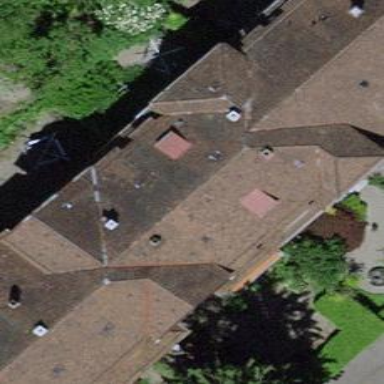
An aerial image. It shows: Building with roof made of roof tiles.